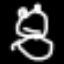
Label: frog